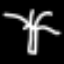
Label: palm tree